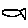
Label: fish